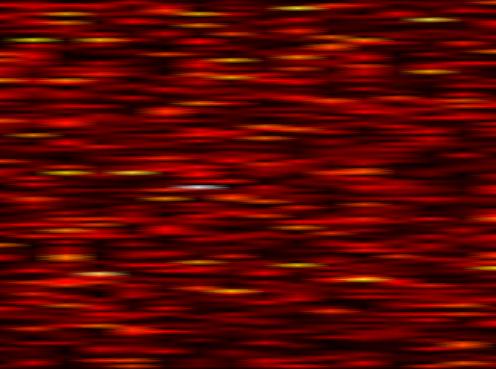
Label: OFDM